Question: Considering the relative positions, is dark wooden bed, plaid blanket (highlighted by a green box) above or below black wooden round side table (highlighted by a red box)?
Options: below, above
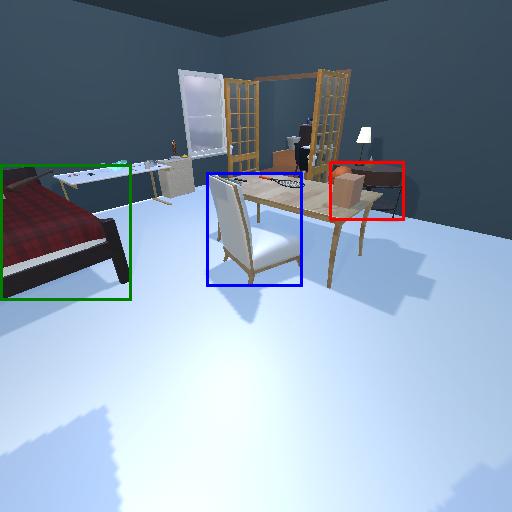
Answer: below